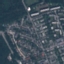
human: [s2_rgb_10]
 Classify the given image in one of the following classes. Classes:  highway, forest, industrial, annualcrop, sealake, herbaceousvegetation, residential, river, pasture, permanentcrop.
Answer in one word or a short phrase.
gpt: Residential